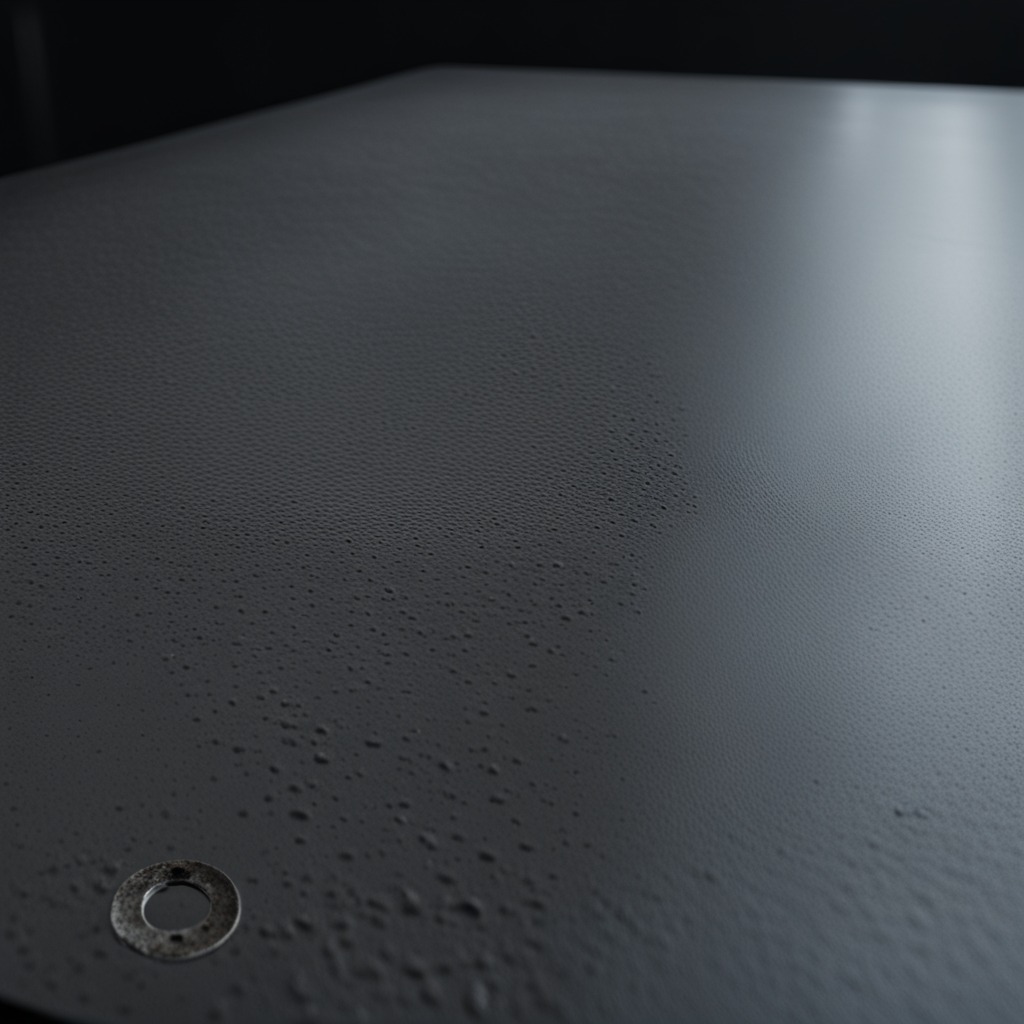
A flat metal washer lies on the clean granite table inside a workshop at night dim ambient light soft shadows worn but